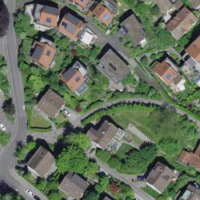
EUNIS habitat code: 54
Species observed at this site:
Cornus sanguinea